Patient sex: M
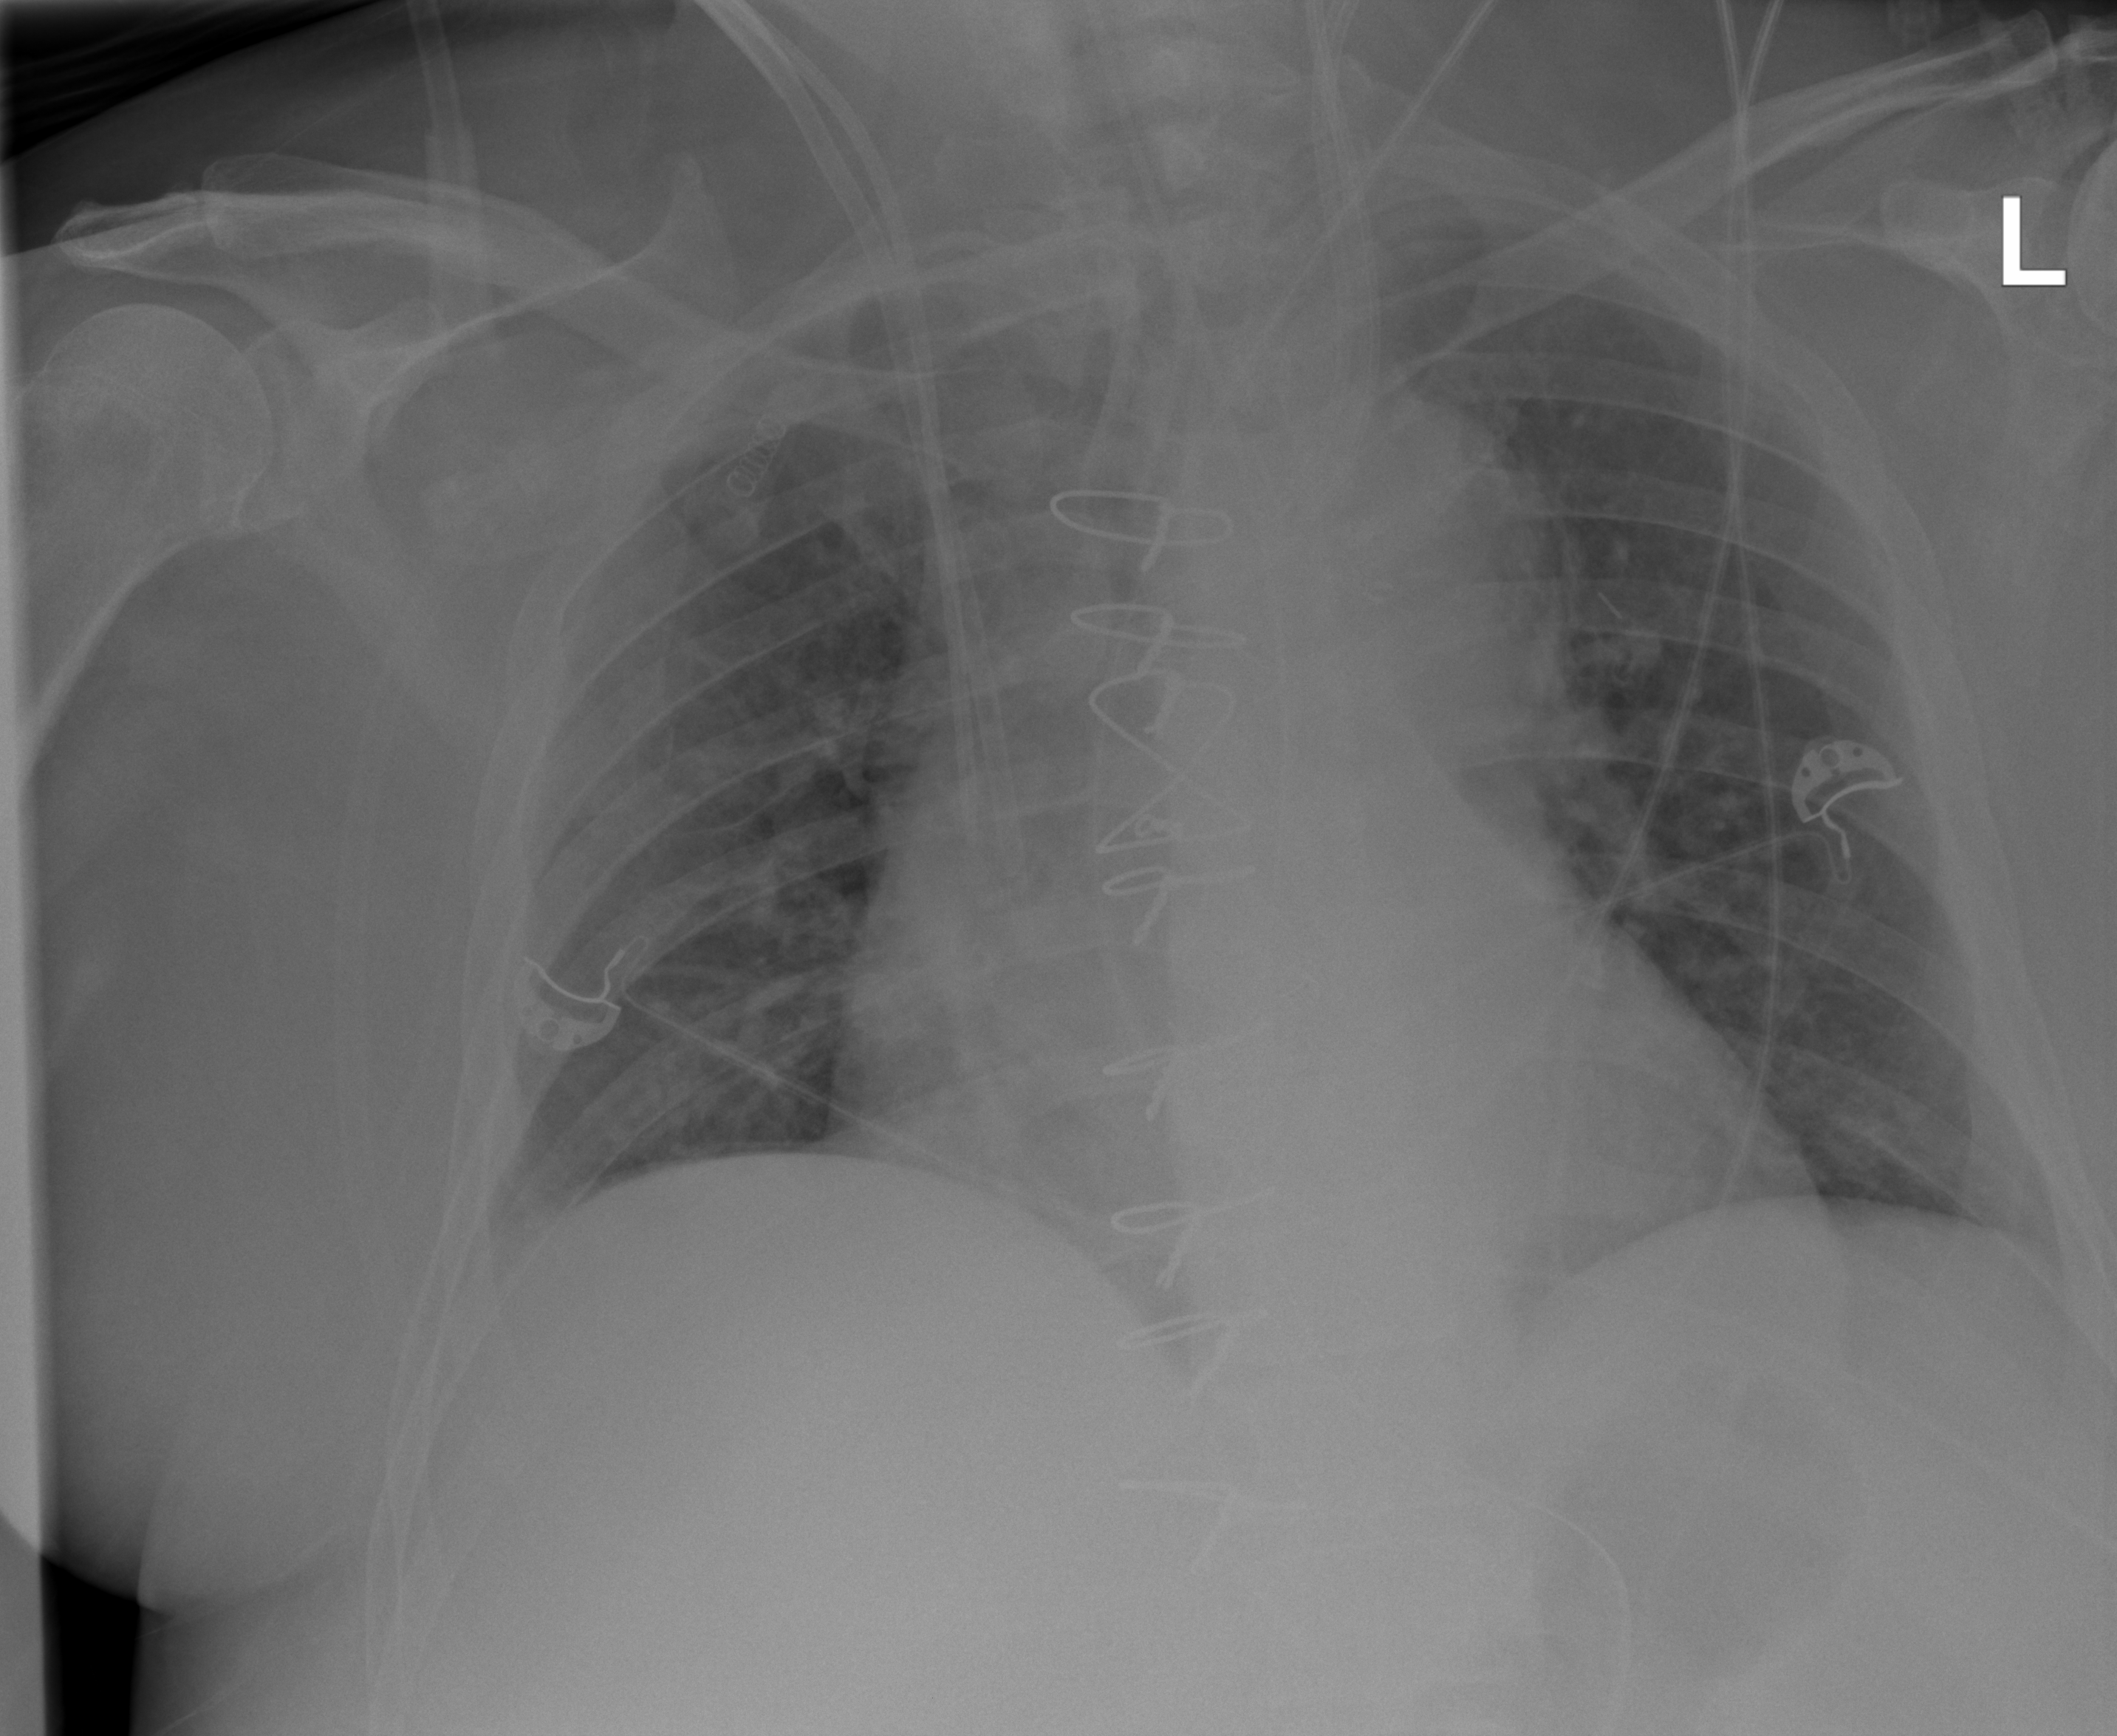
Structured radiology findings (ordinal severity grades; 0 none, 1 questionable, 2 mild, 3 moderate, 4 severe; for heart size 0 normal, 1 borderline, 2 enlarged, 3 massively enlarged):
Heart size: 2
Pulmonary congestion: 1
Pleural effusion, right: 0
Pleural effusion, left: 0
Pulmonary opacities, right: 0
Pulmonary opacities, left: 0
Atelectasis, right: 0
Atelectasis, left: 0